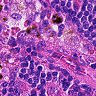
Metastatic tissue present: no